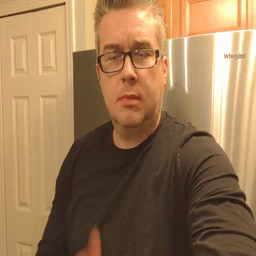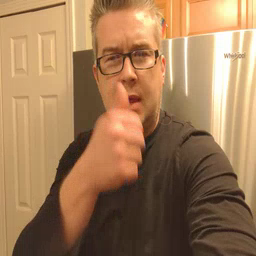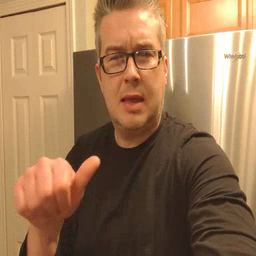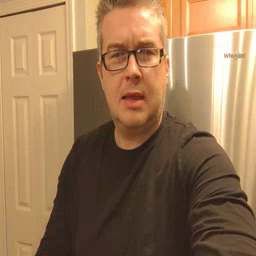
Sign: any